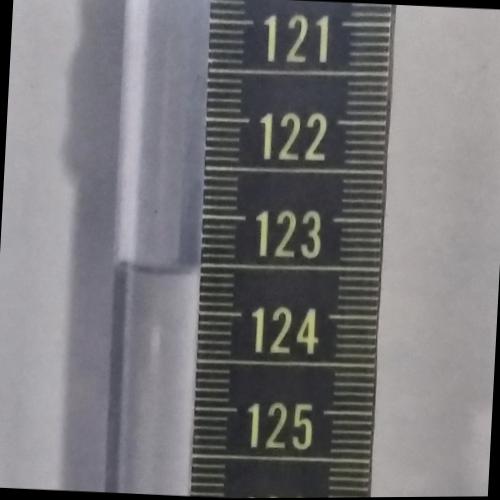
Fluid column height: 123.6 cm